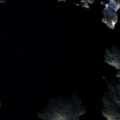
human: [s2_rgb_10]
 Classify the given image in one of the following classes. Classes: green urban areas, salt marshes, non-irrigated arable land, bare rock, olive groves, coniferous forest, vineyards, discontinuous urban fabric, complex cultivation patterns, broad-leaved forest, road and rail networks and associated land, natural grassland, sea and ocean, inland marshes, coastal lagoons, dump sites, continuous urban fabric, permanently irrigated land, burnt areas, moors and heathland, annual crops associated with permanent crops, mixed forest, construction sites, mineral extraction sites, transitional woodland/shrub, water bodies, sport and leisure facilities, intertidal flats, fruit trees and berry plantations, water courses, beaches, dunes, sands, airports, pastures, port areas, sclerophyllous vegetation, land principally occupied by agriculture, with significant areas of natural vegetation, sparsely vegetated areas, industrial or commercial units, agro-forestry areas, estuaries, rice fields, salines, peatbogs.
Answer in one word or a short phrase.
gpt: coniferous forest, mixed forest, water bodies